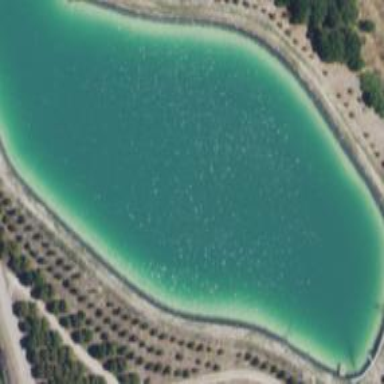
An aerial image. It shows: Reservoir of water.